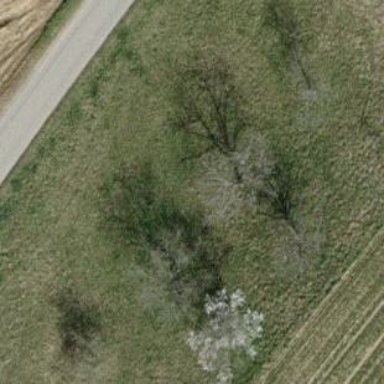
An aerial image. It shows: Orchard.